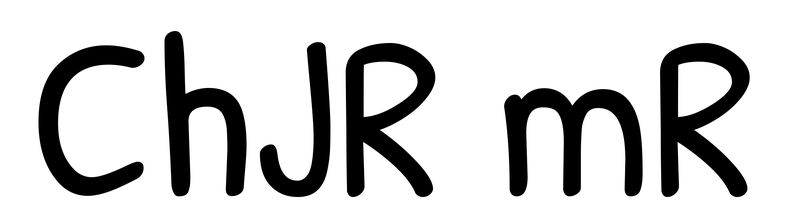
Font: PatrickHand-Regular